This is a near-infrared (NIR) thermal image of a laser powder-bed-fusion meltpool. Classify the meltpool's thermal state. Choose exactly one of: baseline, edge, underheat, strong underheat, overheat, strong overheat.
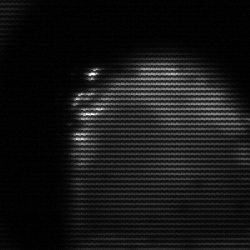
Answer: edge